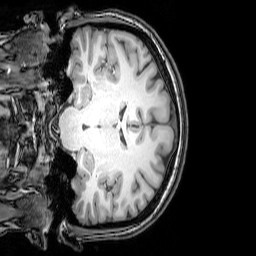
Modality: T1w
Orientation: coronal
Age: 24
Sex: female
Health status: healthy
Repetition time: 0.081 s
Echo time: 0.037 s